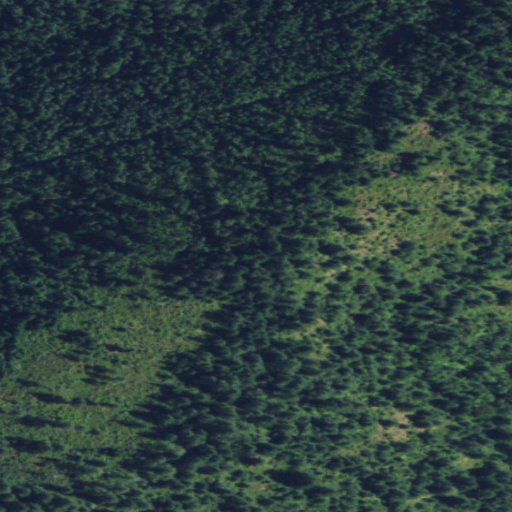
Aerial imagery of mountain in Washington named Mount Pisgah containing evergreen forest, grassland, and shrub